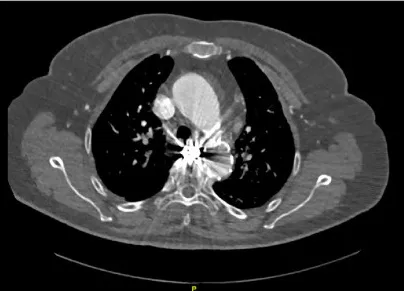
Patient's follow-up examination pictures after 1 year of treatment. (B) Three-dimensional reconstruction of the vessel based on the CT angiography data shows no rupture of the BAA and no new collateral arteries supplying the BAA.
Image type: radiology (ct)